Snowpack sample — Snodgrass Mountain, Crested Butte, Colorado (2/4/25, 12:06 PM MST)
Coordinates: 38.923, -106.968
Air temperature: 35 °F
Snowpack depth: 80 cm
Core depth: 60 cm
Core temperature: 32 °F
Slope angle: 14°, slope face: 78°
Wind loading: low
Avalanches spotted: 0
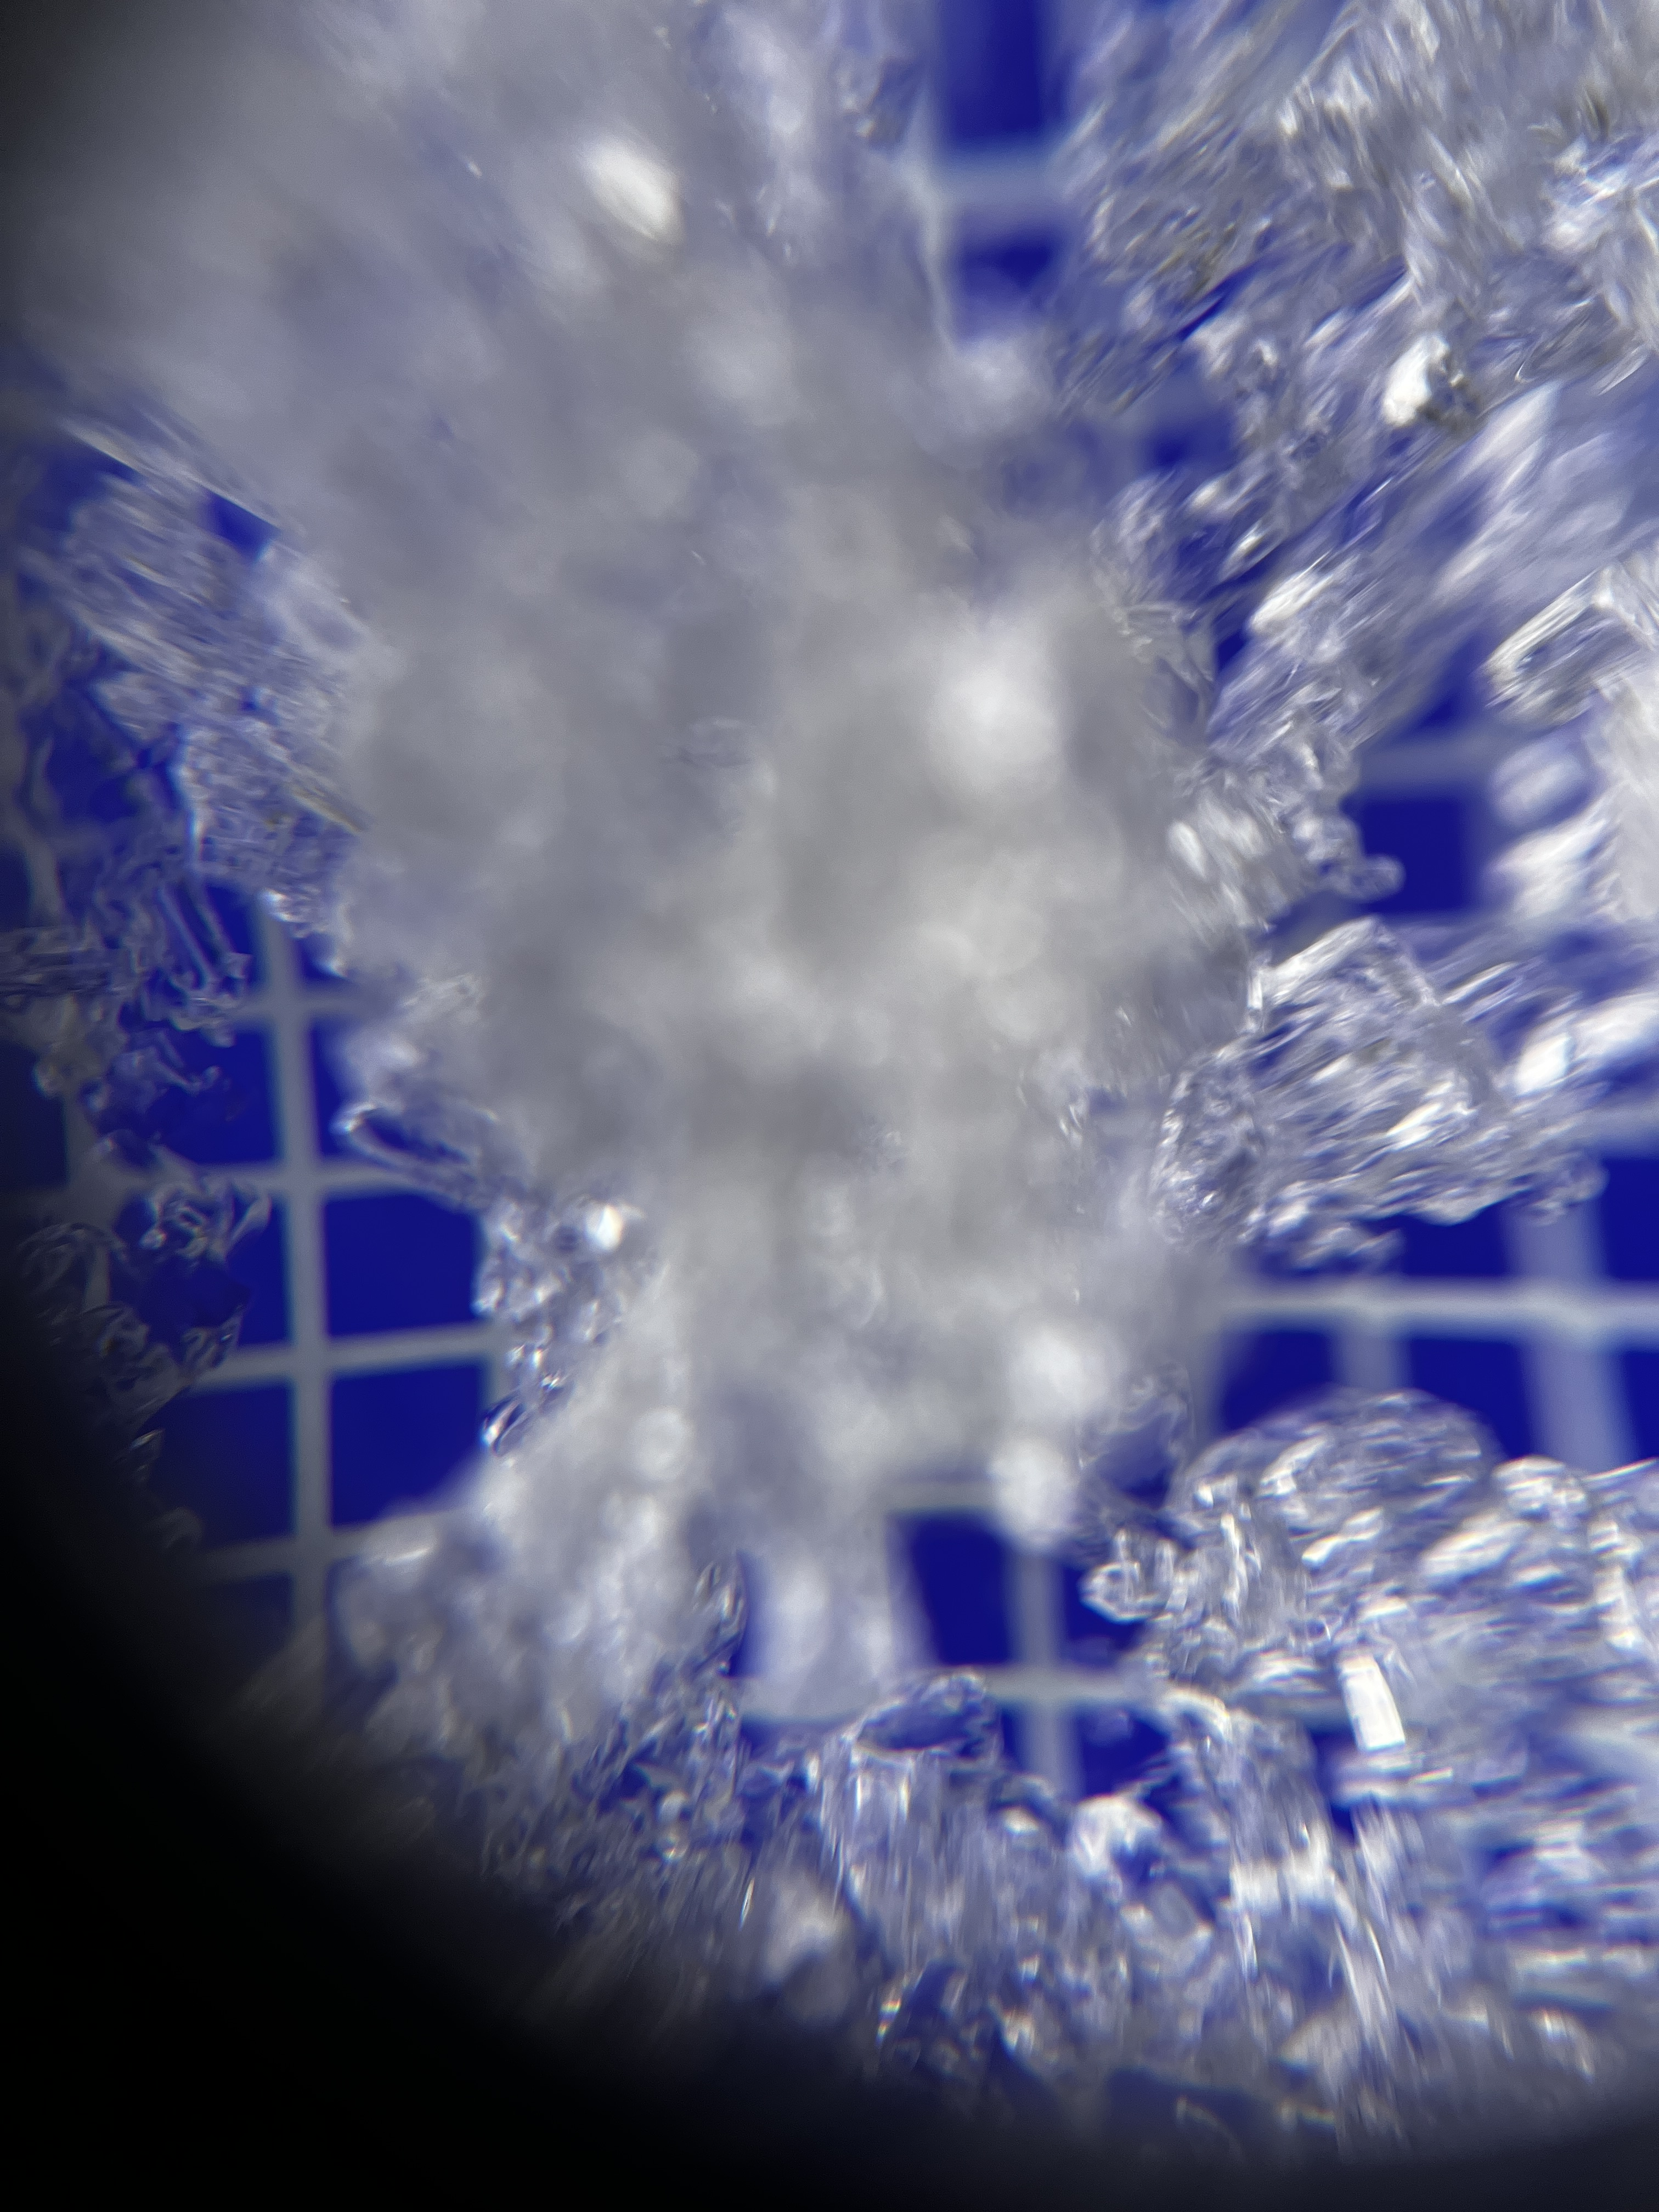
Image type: magnified_profile
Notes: No avalanches nearby, unusually warm weather for the last month reported by residents, Collected 25 yards from treeline